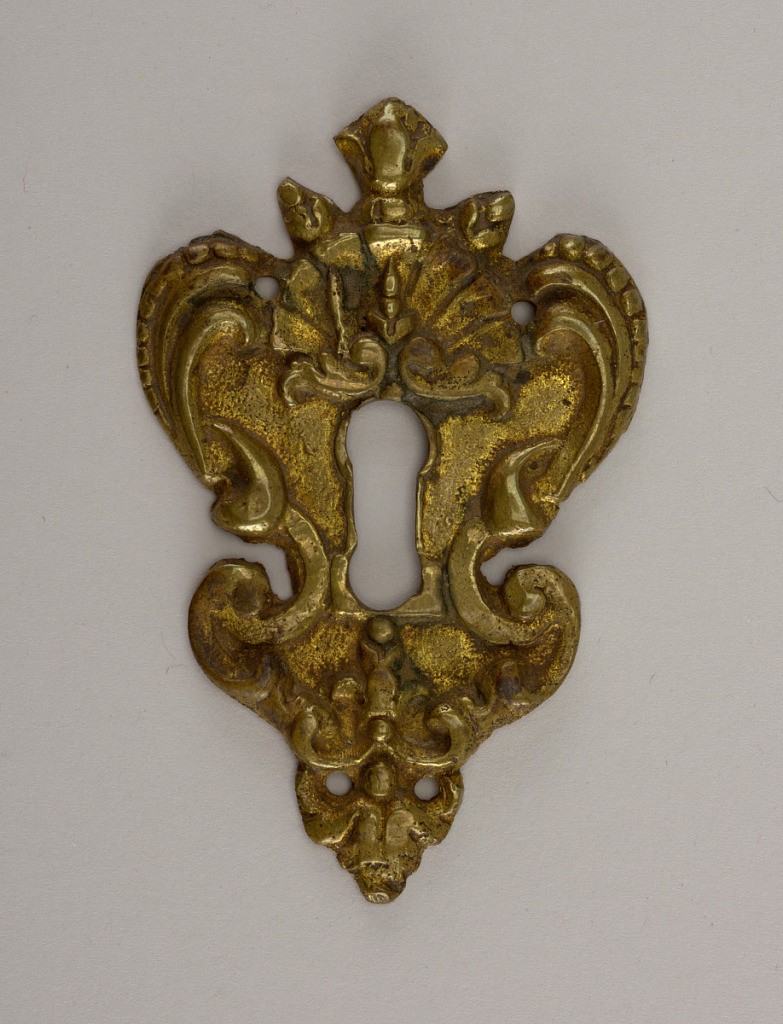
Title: Mount
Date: ca. 1640
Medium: Brass
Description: Keyhole surrounded by palmette, escutcheon outlines in scrolls of foliage.